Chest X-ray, PA view. Patient: 49 years old, sex M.
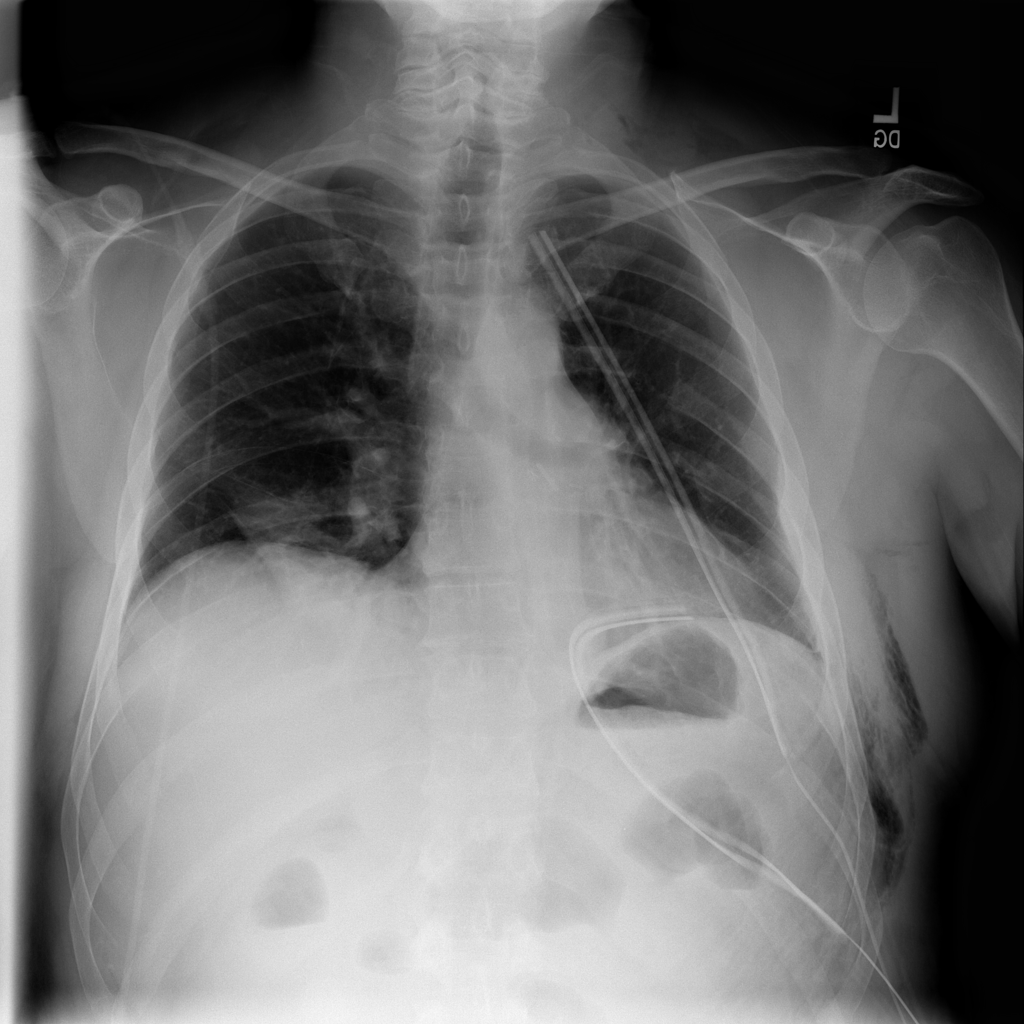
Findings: Emphysema, Infiltration